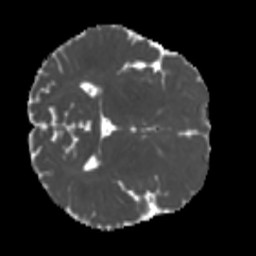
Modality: MD
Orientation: axial
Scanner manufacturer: siemens
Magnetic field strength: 3 T
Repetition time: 4 s
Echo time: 0.0594 s